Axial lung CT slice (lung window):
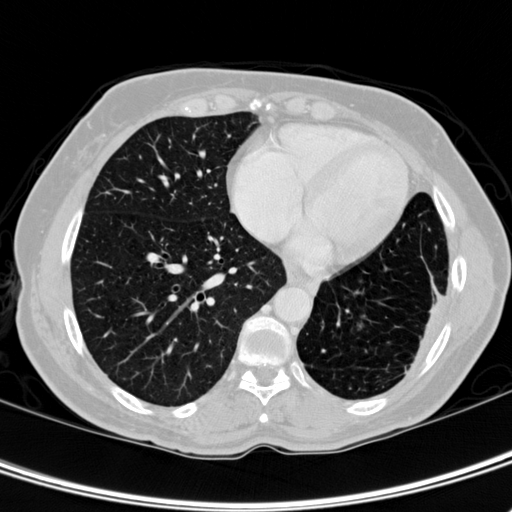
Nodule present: no